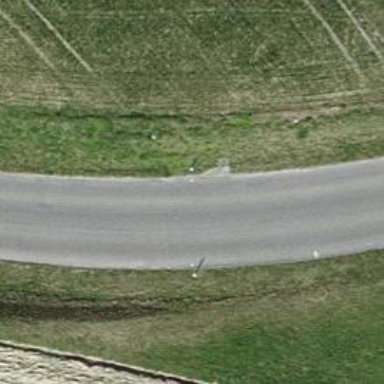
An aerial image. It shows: Tertiary road.